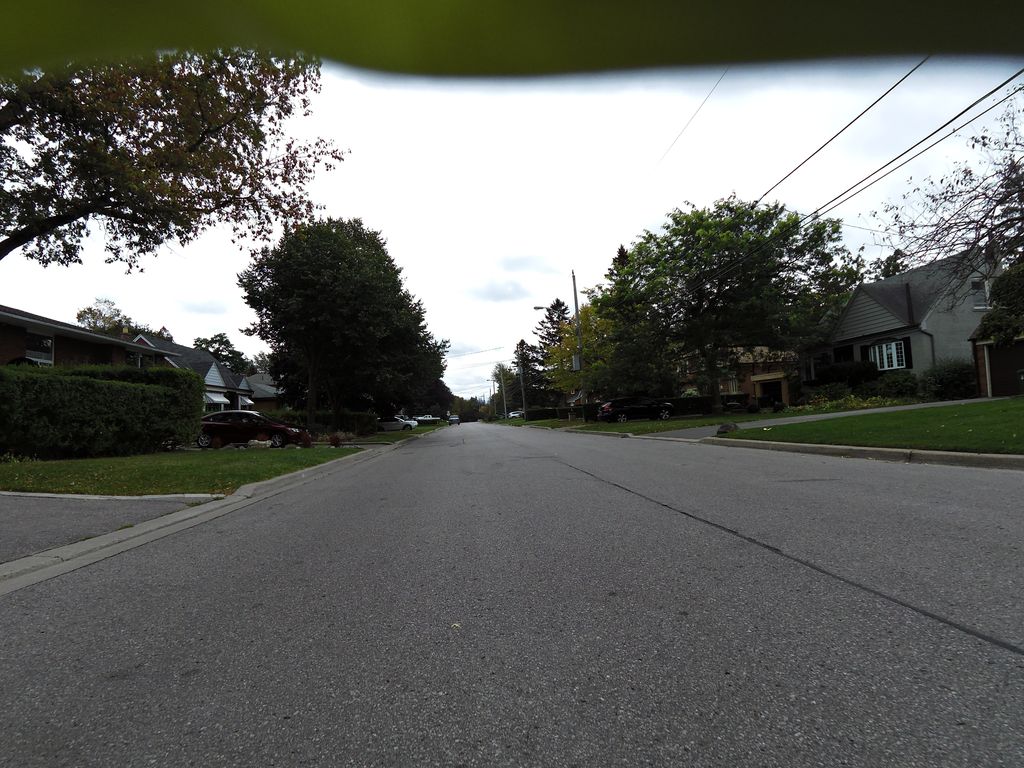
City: toronto